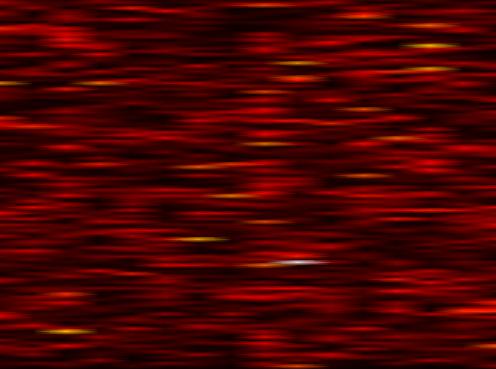
Label: UFMC